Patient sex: M
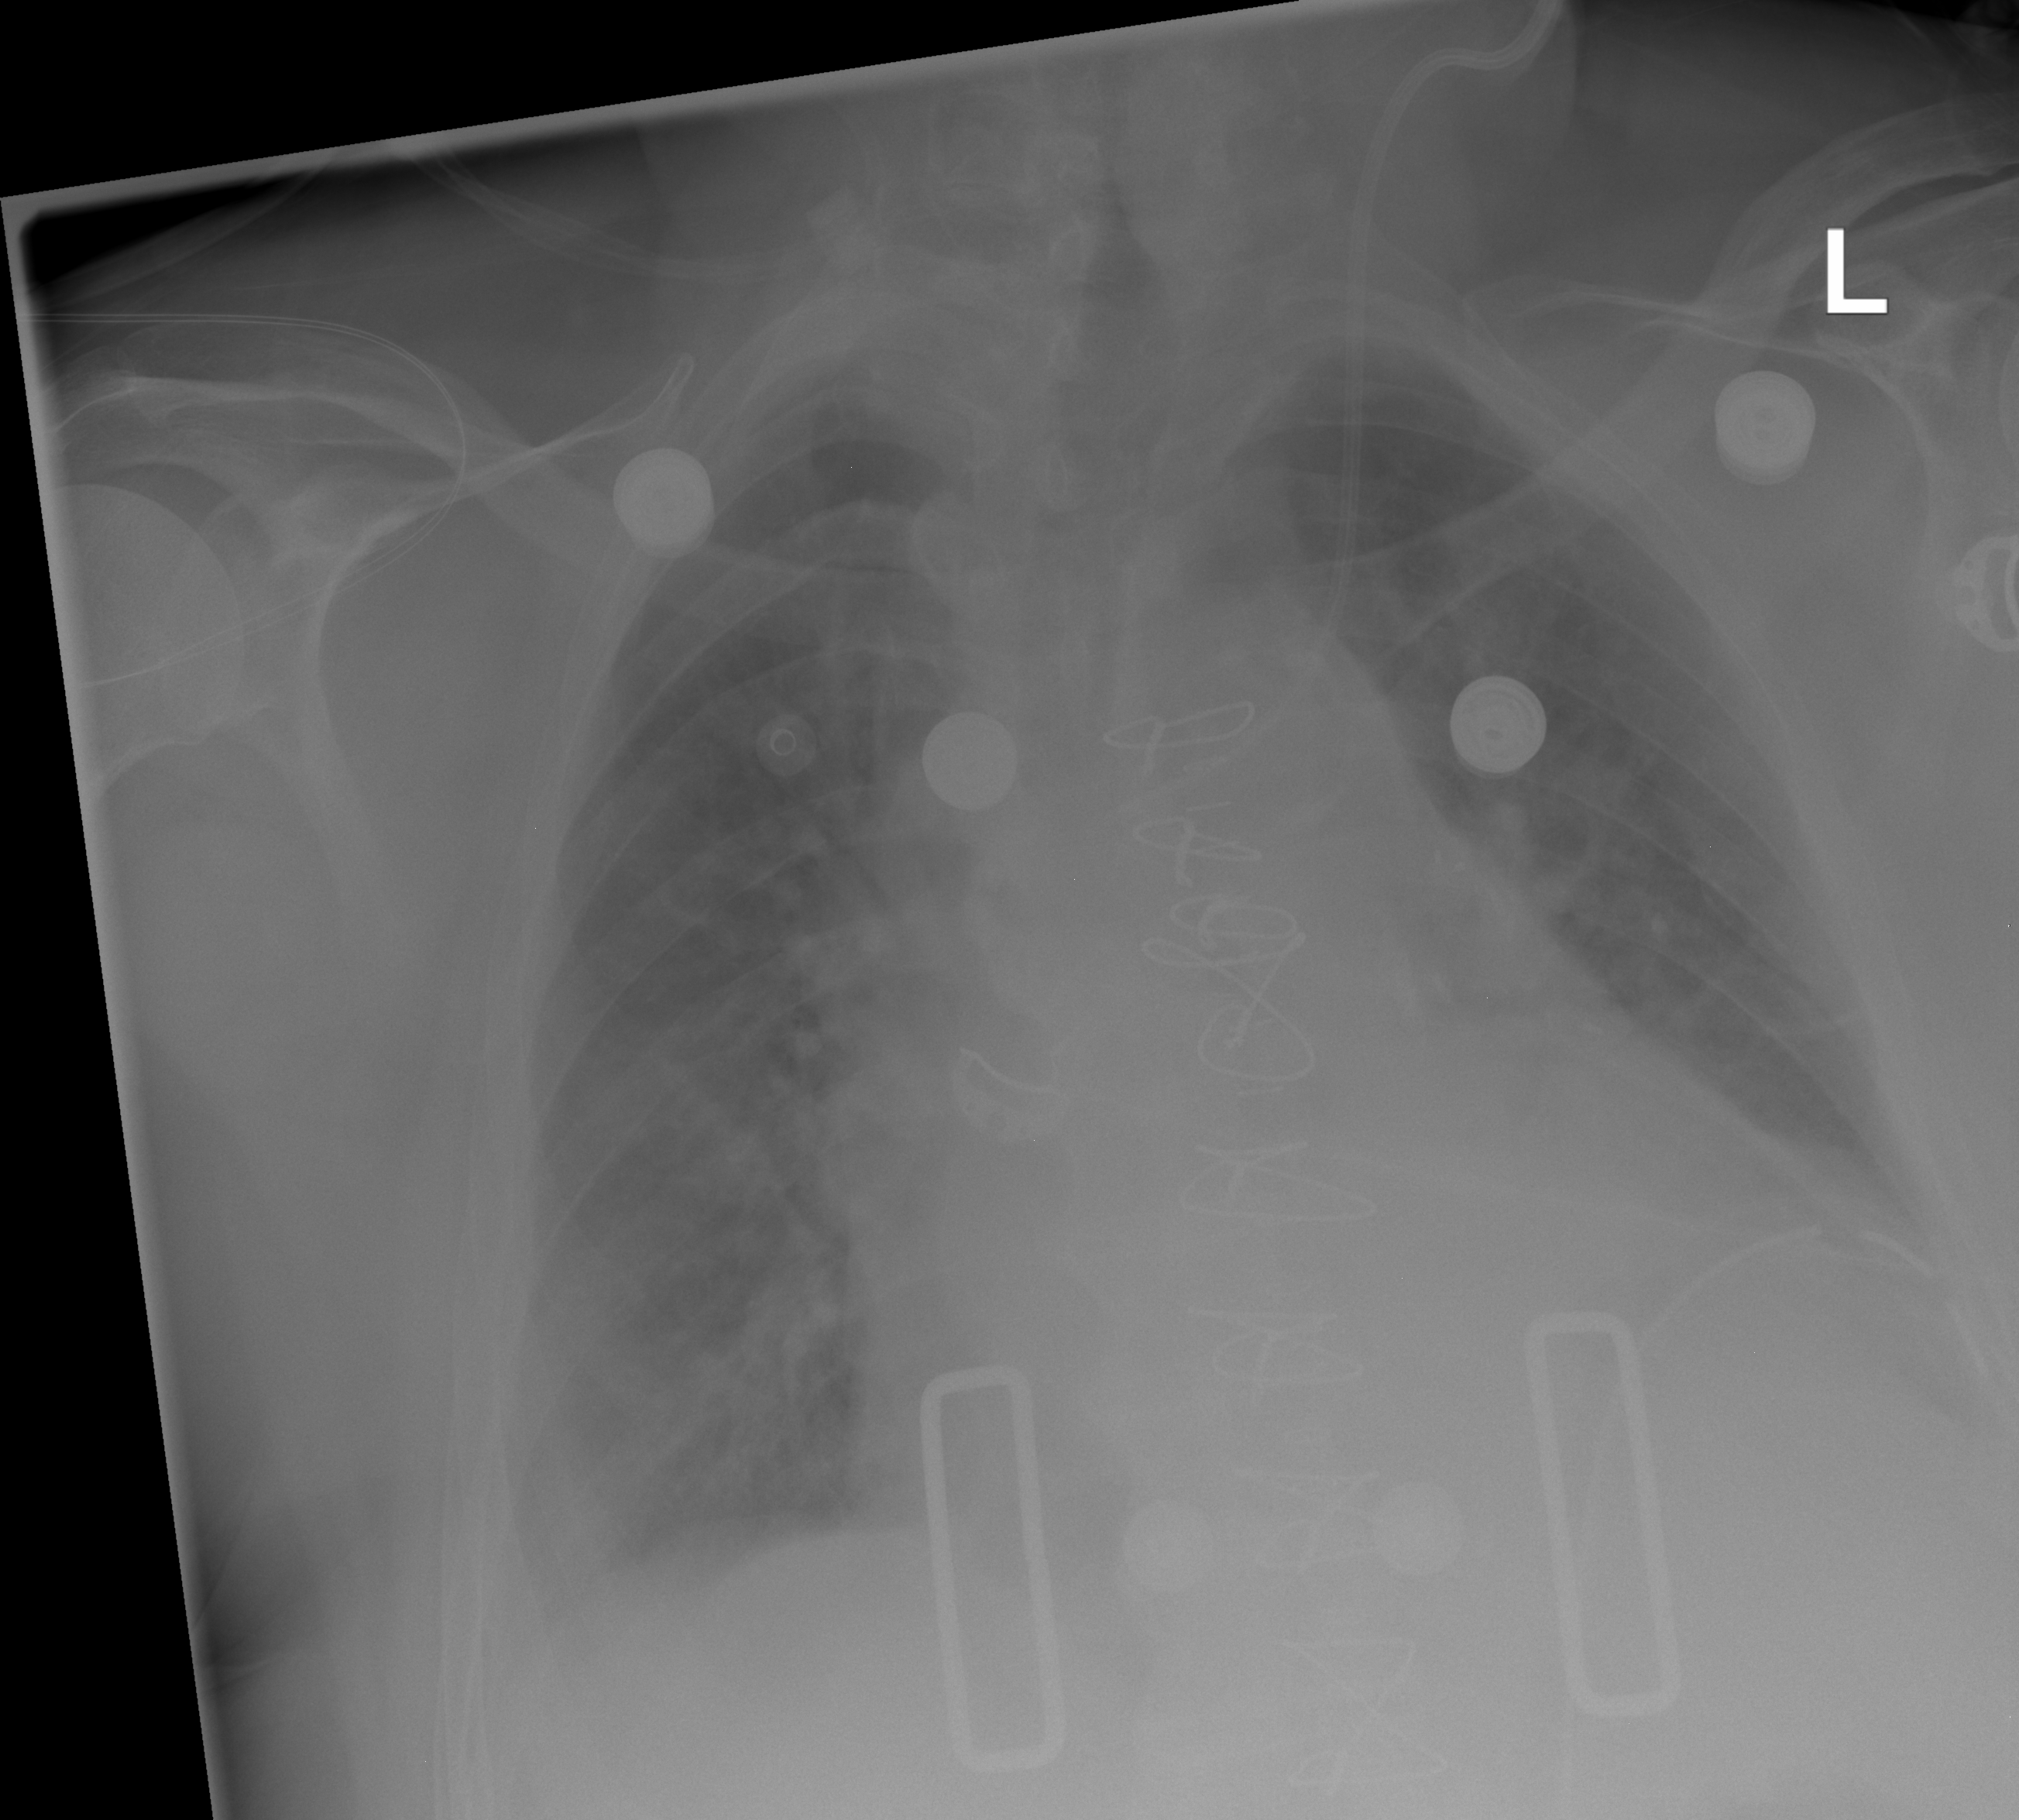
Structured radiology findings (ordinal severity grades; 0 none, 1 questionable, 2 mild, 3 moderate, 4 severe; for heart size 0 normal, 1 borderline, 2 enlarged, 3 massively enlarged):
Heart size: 2
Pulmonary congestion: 1
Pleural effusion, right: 1
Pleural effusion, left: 0
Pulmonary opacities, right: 0
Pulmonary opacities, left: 0
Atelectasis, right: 0
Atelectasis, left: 1